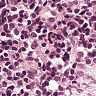
Metastatic tissue present: no